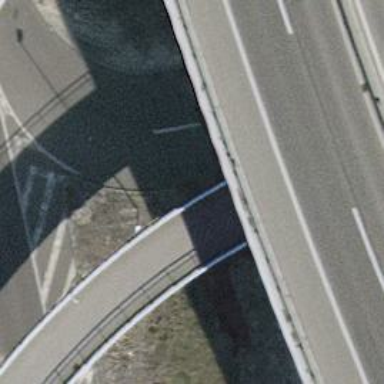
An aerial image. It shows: Primary link highway with asphalt surface.